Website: macys
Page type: billing-address
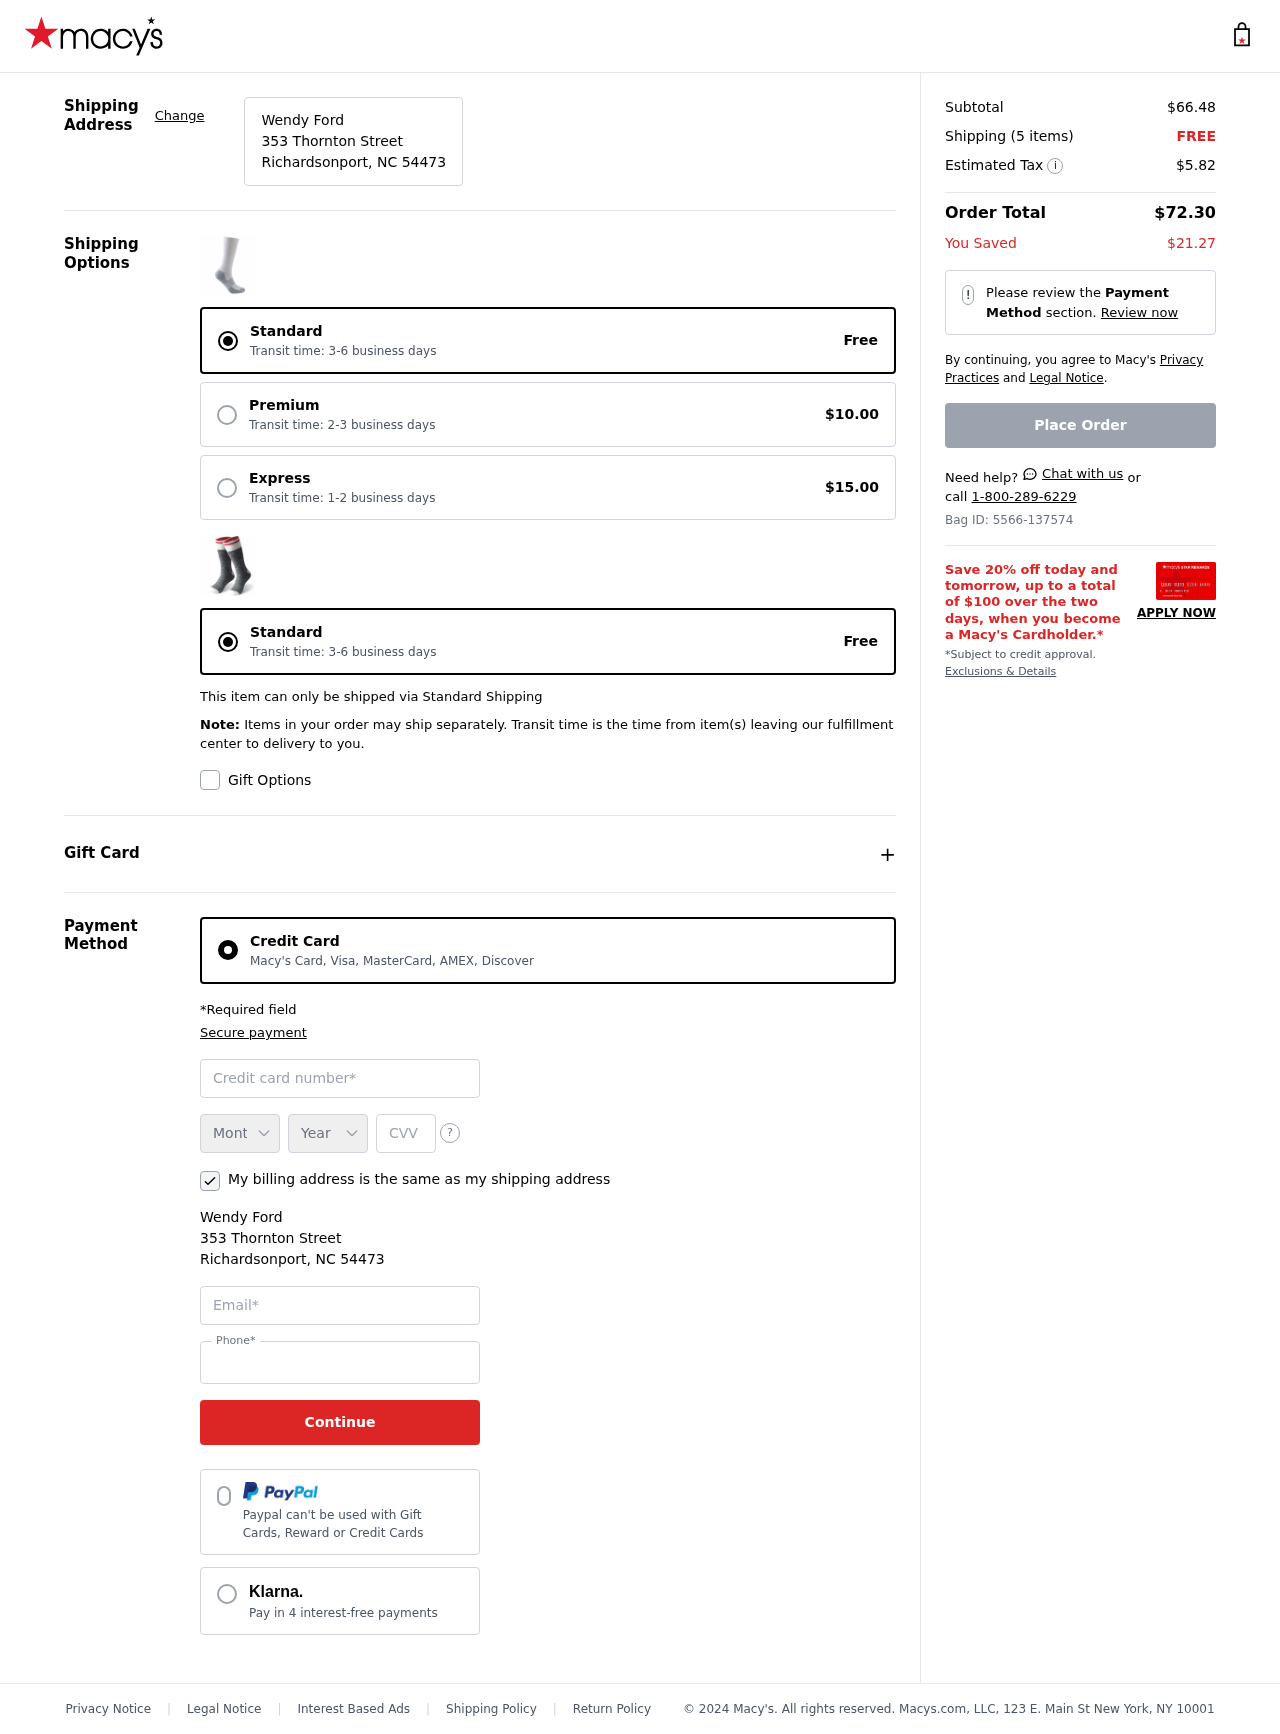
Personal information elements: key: PII_CARD_CVV
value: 577
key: PII_CARD_EXPIRY_MONTH
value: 04
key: PII_CARD_EXPIRY_YEAR
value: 30
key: PII_CARD_NUMBER
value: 6011 9265 5837 0870
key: PII_CITY_STATE_ZIP
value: Richardsonport, NC 54473
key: PII_EMAIL
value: wendyford@gmail.com
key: PII_FULLNAME
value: Wendy Ford
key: PII_PHONE
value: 2546761235
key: PII_STREET
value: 353 Thornton Street
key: PII_FULLNAME2
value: Wendy Ford
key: PII_STREET2
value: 353 Thornton Street
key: PII_CITY_STATE_ZIP2
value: Richardsonport, NC 54473
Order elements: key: ORDER_SUBTOTAL
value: $66.48
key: ORDER_NUM_ITEMS
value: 5
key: ORDER_SHIPPING_COST
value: FREE
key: ORDER_TAX
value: $5.82
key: ORDER_TOTAL
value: $72.30
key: ORDER_SAVINGS
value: $21.27
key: ORDER_ID
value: Bag ID: 5566-137574